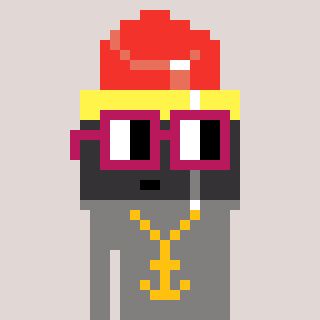
a pixel art character with square dark red glasses, a lipstick-shaped head and a bluegrey-colored body on a warm background